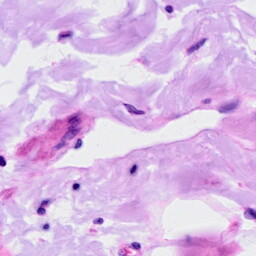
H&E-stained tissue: Ovarian